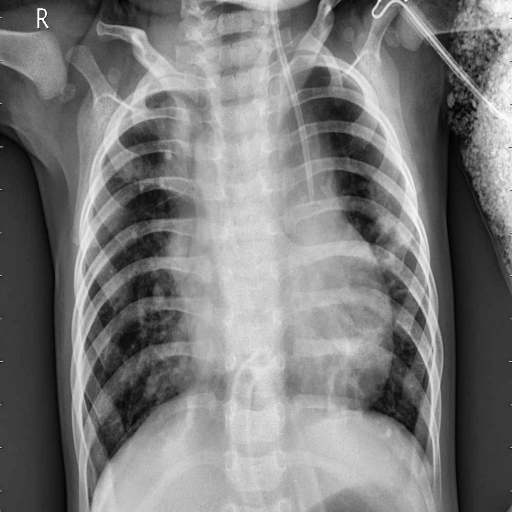
Finding: PNEUMONIA